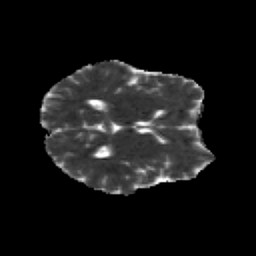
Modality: MD
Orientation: axial
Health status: healthy
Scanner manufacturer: siemens
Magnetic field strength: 3 T
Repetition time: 12 s
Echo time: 0.092 s